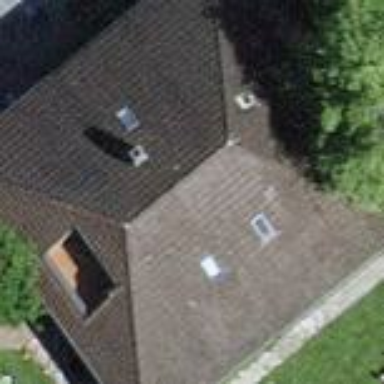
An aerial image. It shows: Hipped roof house.